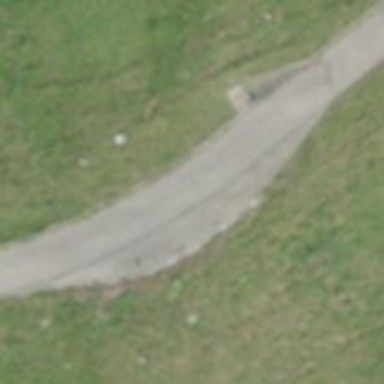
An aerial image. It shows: Passing place on the road.